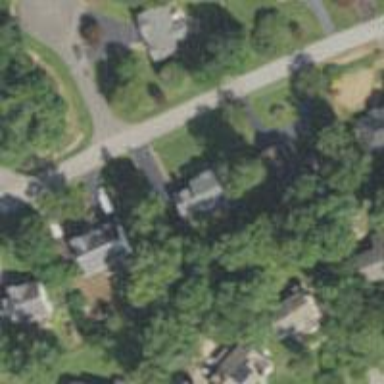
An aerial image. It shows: Driveway.